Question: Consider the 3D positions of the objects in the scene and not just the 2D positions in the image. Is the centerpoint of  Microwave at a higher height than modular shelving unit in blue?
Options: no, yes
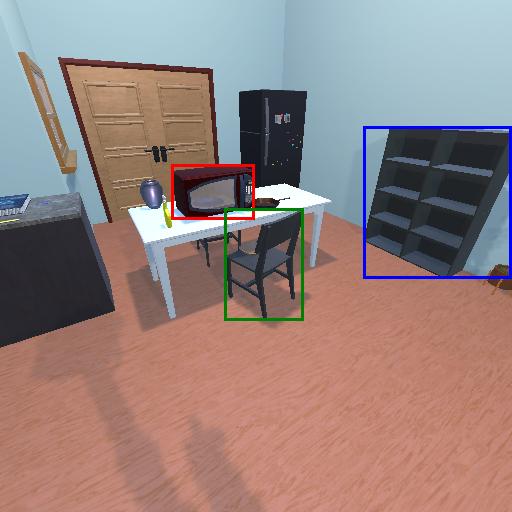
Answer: no